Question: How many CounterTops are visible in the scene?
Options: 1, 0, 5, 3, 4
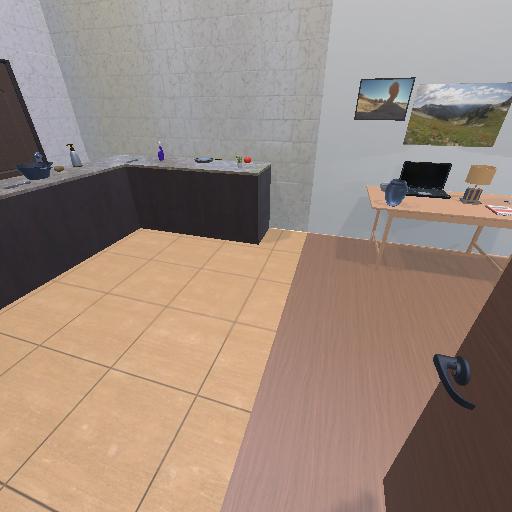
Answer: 1